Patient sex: M
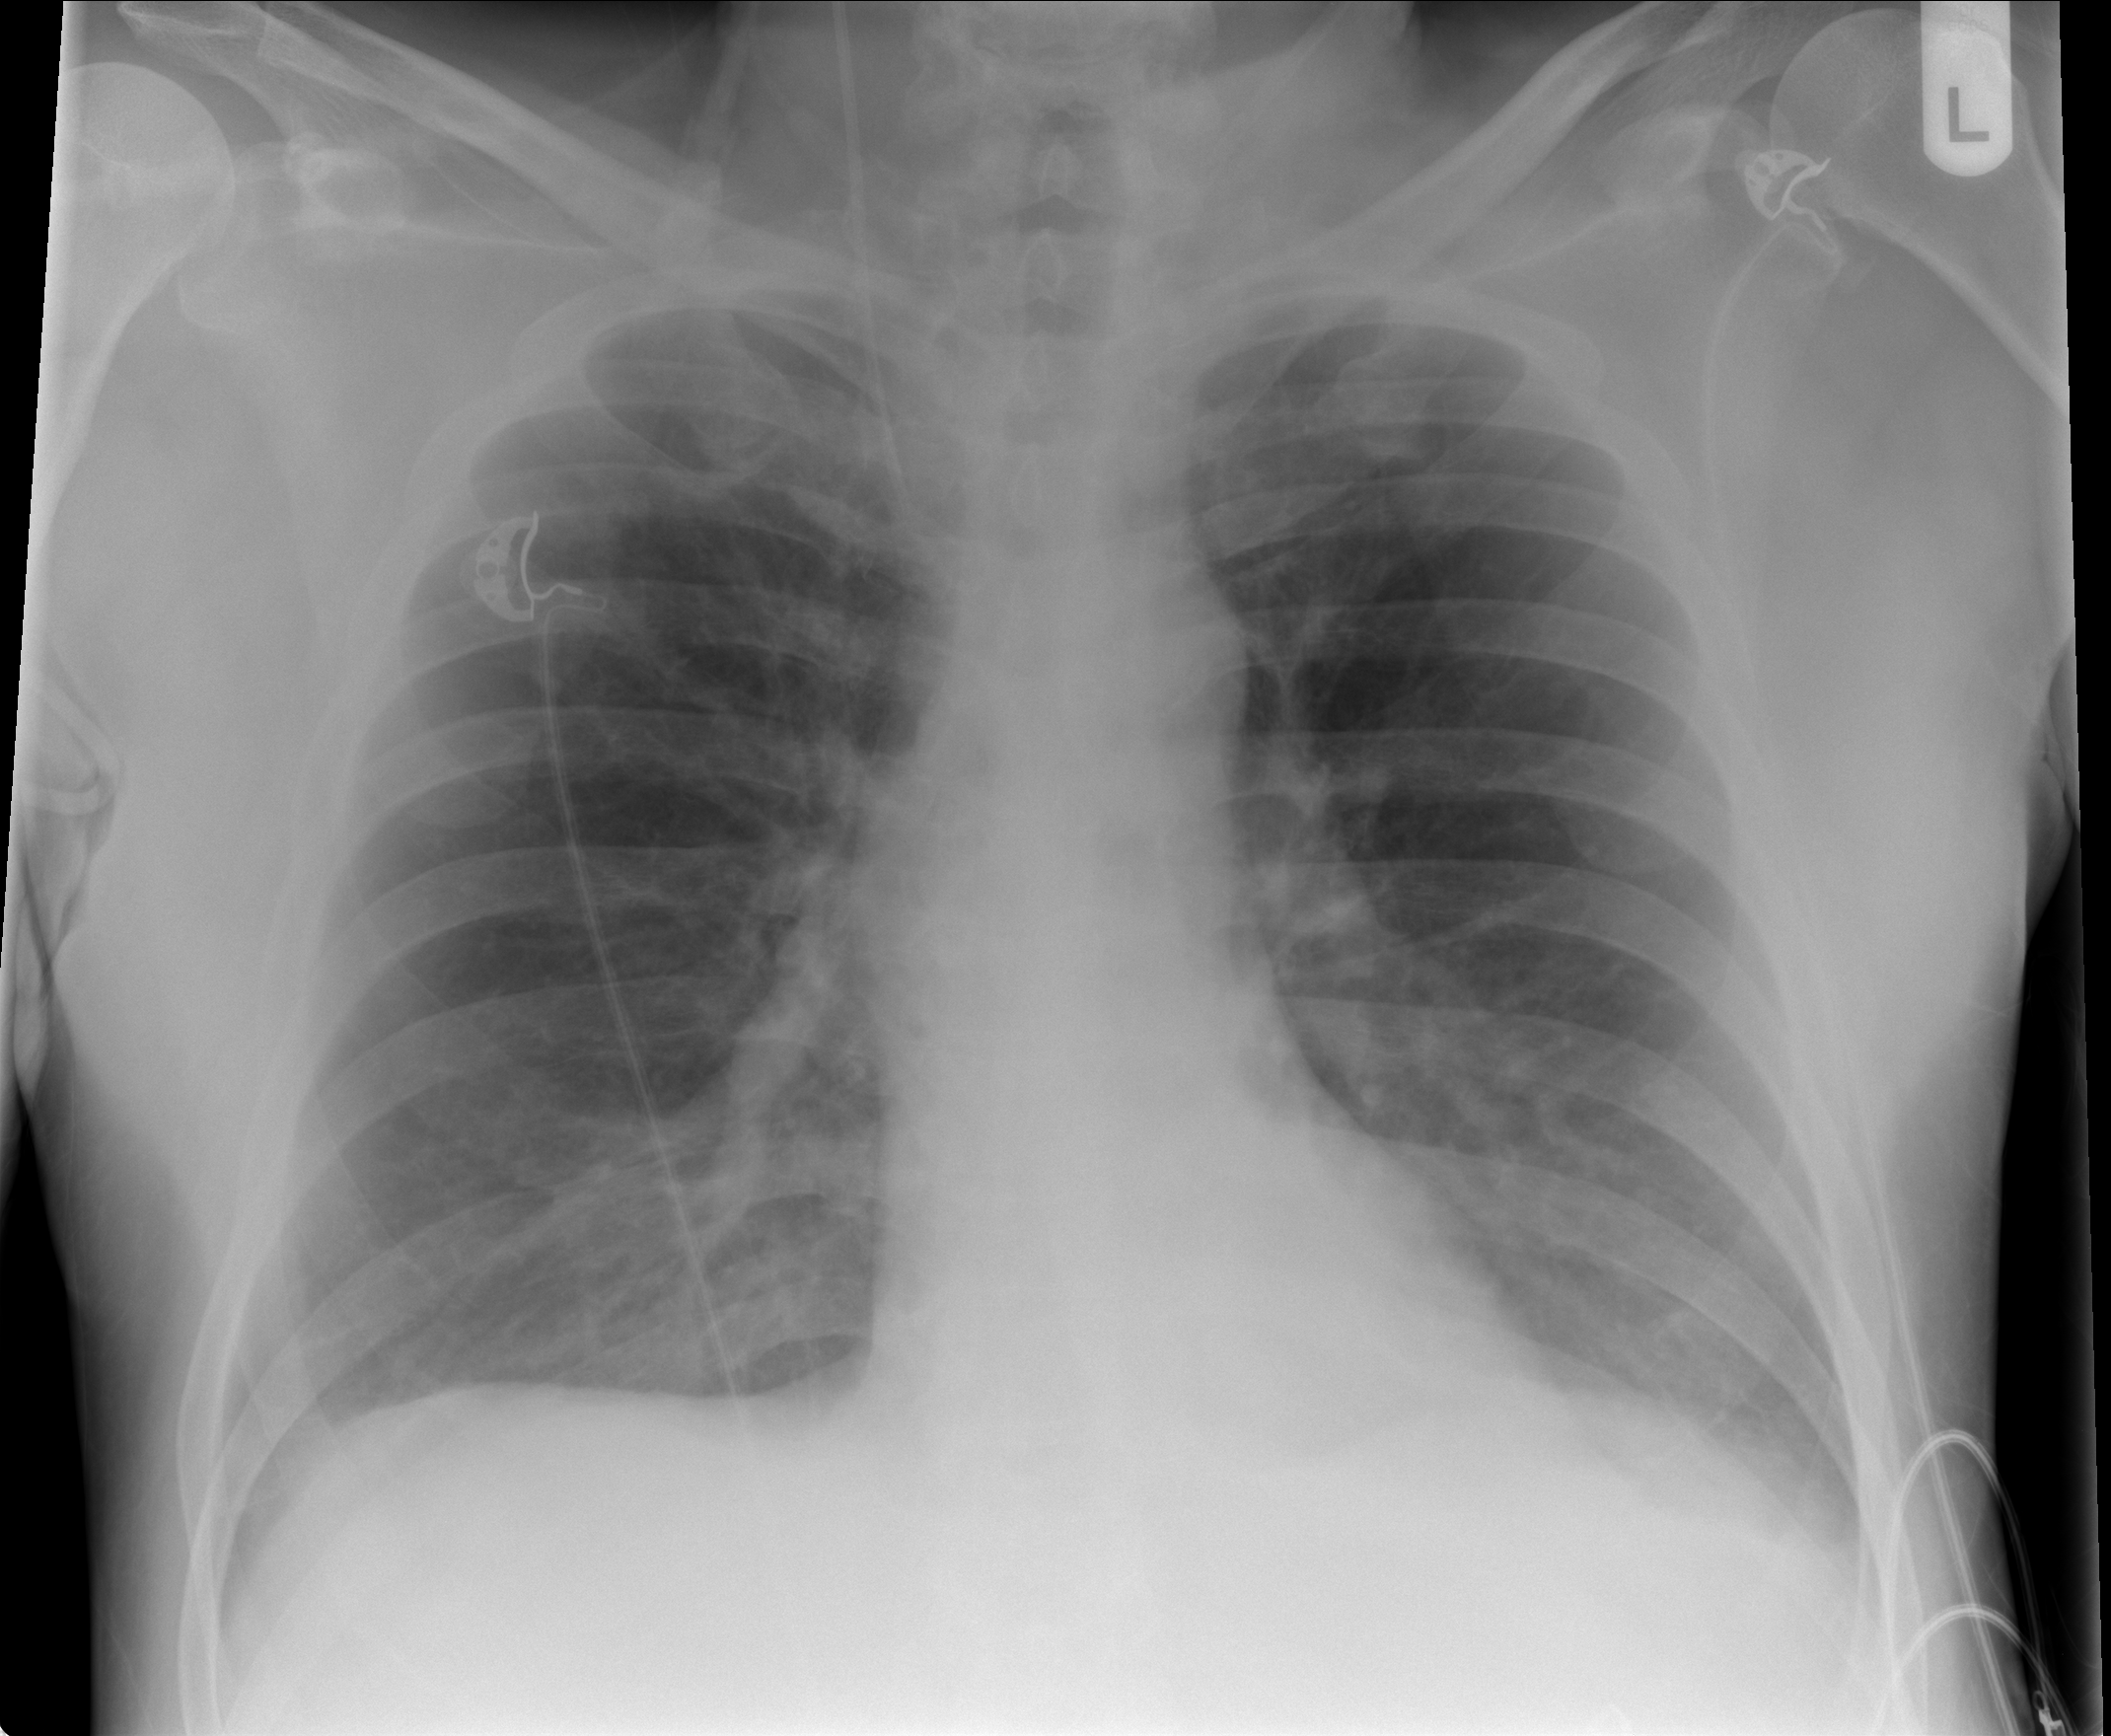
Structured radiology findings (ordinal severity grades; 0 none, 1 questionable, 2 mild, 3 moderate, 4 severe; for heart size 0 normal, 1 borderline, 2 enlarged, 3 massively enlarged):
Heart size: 0
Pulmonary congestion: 0
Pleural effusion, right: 0
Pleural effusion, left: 0
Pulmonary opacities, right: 1
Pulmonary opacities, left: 1
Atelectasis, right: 2
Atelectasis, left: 2